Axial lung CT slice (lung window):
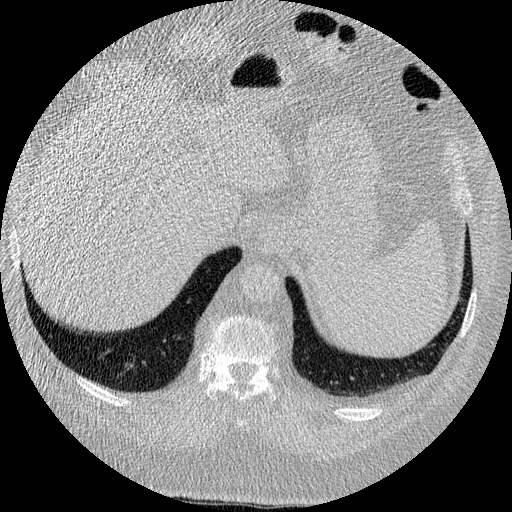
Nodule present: no